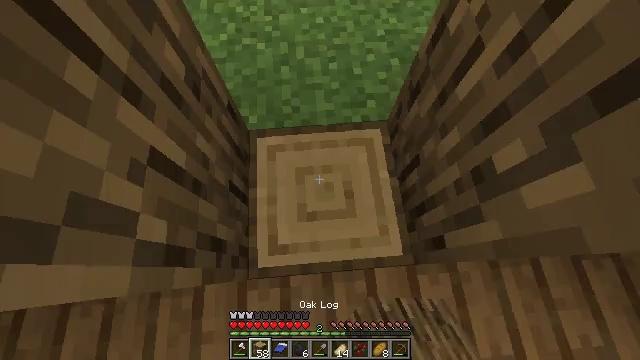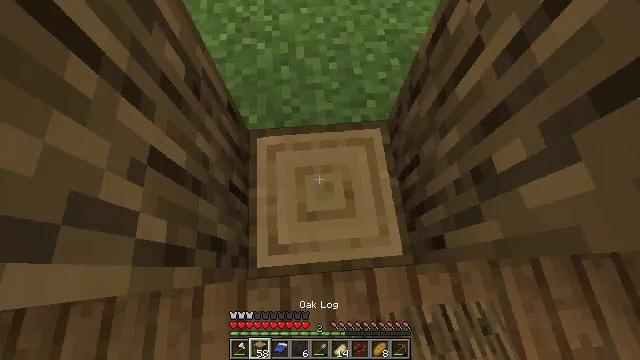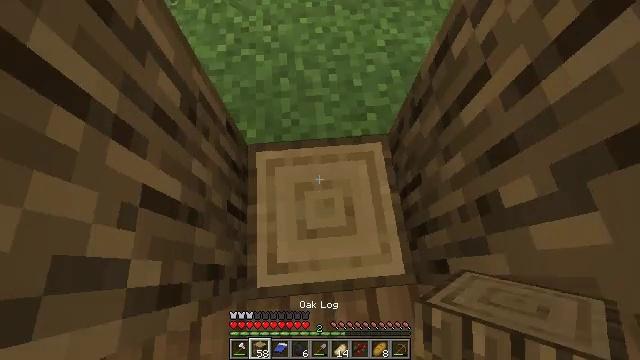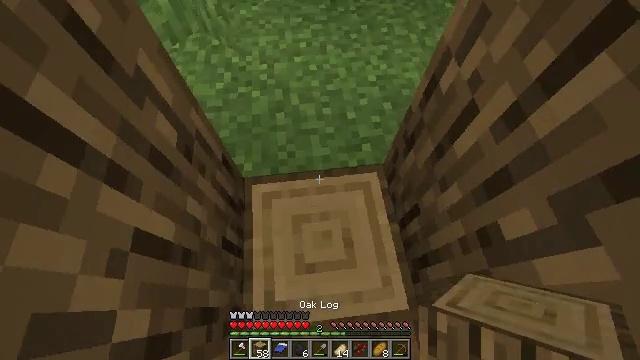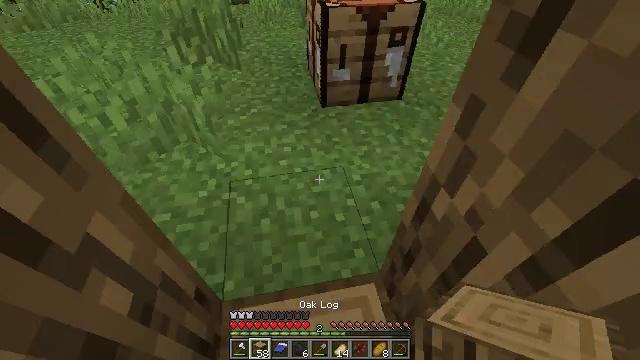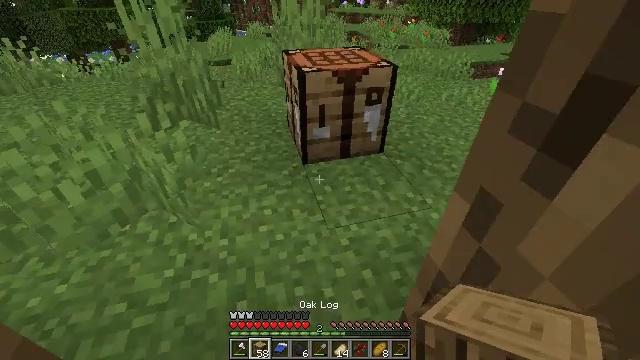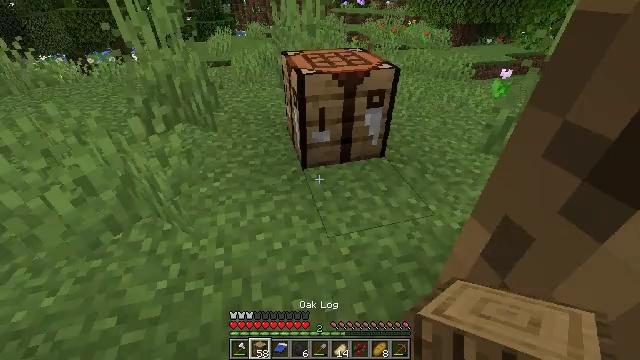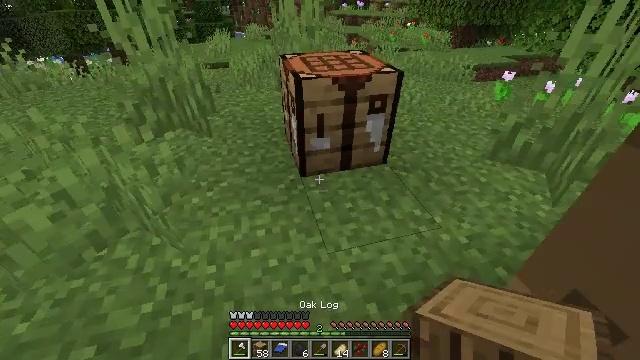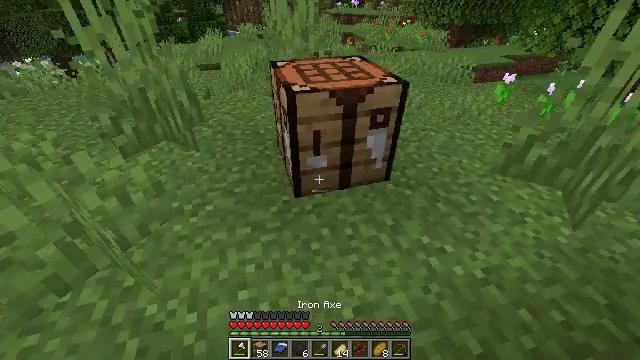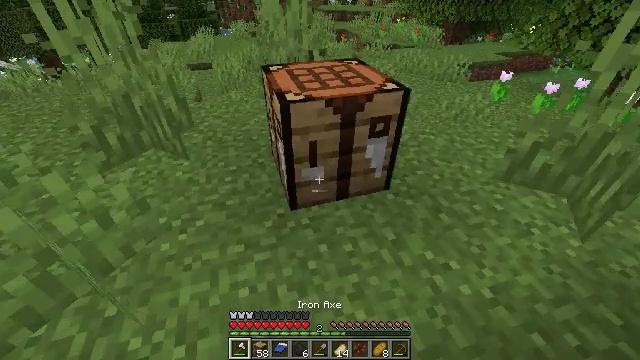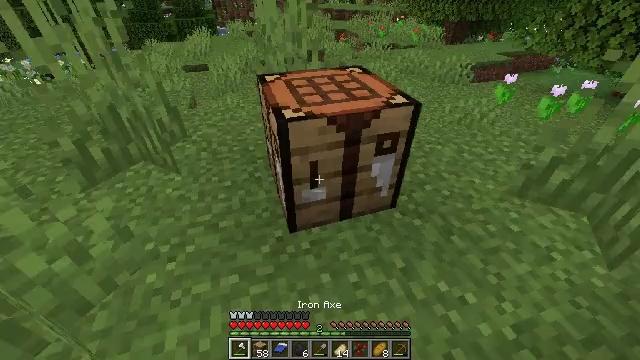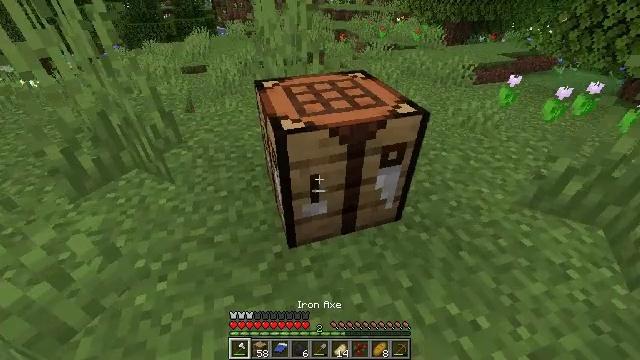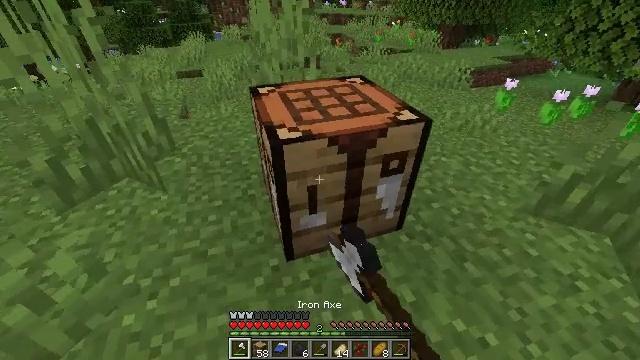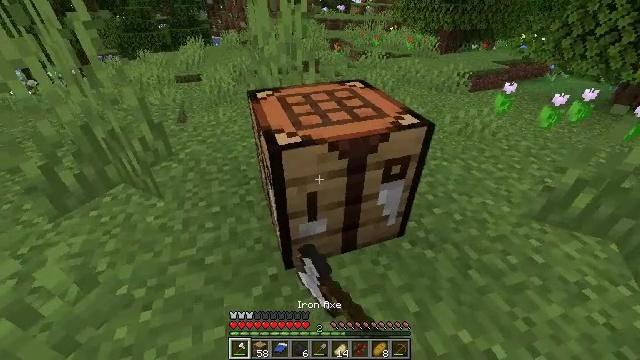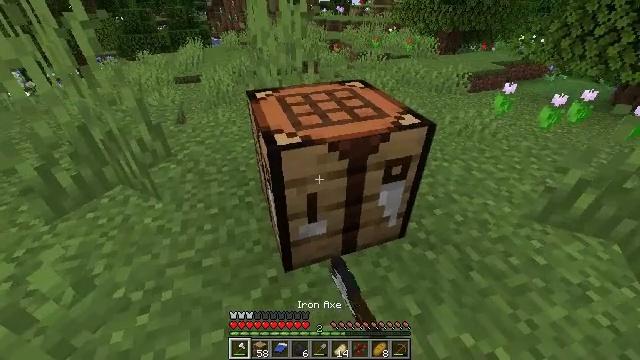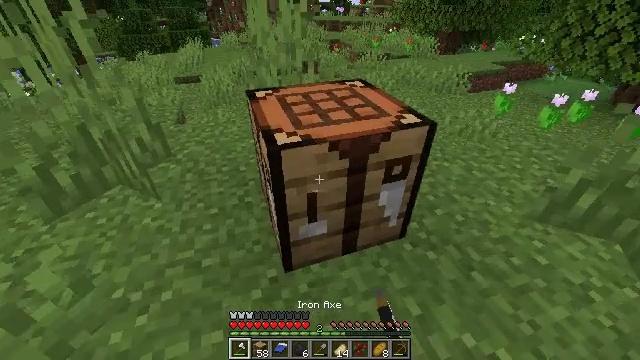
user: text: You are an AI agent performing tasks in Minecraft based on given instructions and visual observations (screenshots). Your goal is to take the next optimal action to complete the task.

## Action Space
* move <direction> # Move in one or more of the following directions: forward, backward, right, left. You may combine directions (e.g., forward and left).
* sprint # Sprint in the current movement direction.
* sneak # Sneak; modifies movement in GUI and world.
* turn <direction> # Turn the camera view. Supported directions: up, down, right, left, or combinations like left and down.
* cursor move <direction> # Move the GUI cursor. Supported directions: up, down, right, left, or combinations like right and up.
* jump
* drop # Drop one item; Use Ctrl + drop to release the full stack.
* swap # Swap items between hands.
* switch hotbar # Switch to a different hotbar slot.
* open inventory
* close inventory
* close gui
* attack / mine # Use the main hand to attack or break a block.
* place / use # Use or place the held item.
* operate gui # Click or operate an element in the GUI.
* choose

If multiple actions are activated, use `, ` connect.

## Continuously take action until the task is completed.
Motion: motion action
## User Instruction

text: Create a spruce door with spruce planks in the crafting table.
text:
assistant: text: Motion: no_op
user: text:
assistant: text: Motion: move forward
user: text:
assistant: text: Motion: move forward, turn right and up
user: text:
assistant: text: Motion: move forward, turn right and up
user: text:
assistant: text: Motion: move forward, turn right and up
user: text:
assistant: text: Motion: move forward
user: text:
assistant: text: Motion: move forward, switch to hotbar 1
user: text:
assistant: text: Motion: move forward, turn right, switch to hotbar 1
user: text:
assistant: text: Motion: move forward, turn right, switch to hotbar 1
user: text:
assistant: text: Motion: move forward
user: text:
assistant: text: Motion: use / place
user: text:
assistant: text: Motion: use / place
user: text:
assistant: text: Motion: use / place
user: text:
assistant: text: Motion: no_op
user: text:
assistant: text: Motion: no_op
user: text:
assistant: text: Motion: open gui
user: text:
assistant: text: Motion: no_op
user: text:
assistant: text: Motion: no_op
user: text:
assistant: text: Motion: no_op
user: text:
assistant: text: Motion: no_op
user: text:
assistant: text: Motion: no_op
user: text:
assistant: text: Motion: cursor move down
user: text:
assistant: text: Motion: cursor move right and down
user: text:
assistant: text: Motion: cursor move down
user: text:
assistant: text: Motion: no_op
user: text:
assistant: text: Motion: no_op
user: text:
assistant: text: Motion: cursor move up
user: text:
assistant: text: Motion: cursor move up
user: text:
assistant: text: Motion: no_op
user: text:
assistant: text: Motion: no_op